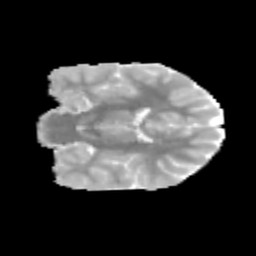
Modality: MD
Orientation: coronal
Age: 11
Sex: male
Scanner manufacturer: siemens
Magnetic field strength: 3 T
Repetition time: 3.8 s
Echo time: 0.07 s